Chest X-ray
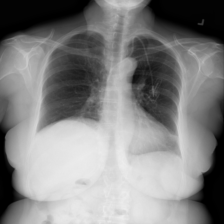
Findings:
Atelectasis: negative
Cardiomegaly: negative
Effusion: negative
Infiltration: negative
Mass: negative
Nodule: negative
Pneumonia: negative
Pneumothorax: negative
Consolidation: negative
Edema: negative
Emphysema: negative
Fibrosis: negative
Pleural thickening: negative
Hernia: negative